Question: I'm trying to have my GitLab pipeline automatically tag the 'master' branch but with no luck.
#### What I want to do
Since the project is a composer package, what I want to do is get the version number from the 'composer.json' file, store it in a variable, and then use this variable with git to tag the branch.
#### What I'm doing
Here is the pipeline job part from my '.gitlab-ci.yml':
'''
tagging:
stage: publish
image: alpine
only:
- master
script:
- version=$(cat composer.json | grep version | grep -Eo "[[:digit:]]+\.[[:digit:]]+\.[[:digit:]]+")
- git tag "$(version)"
- git push --tags
'''
#### The error
I can't actually tell what the problem is since no output is displayed in the GitLab job output as show in the picture below

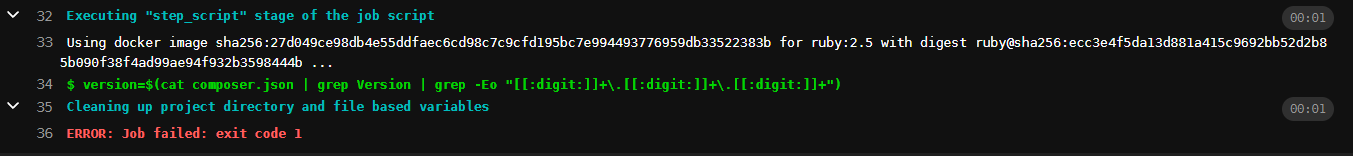
Answer: Ok, didn't know exactly why this didn't work, but i found out i wrote 'Version' (with the capital V) in the first grep command instead of 'version': this shouldn't be the cause of the problem since in local the same command pipeline return a 0 but not an error.
I prefer to not install additional cli commands on the pipeline job image as @davide-madrisan suggested since I wanted to keep it as simple as possible.
#### Tips and tricks
Moreover i found this interesting gitlab repo with exactly what I needed:
<URL>
#### The result
So in the end I came up with this pipeline job:
'''
tagging:
stage: publish
only:
- master
script:
- git config --global user.name "${GITLAB_USER_NAME}"
- git config --global user.email "${GITLAB_USER_EMAIL}"
- tag=$(cat composer.json | grep version | grep -Eo "[[:digit:]]+\.[[:digit:]]+\.[[:digit:]]+")
- git tag "$tag"
- git push --tags http://root:$ACCESS_TOKEN@$CI_SERVER_HOST/$CI_PROJECT_PATH.git HEAD:master
'''
I just needed to create a personal access token and add tree pipeline variables with the git creadentials to create the tag and push it to the master branch from within the pipeline, but it actually work now.